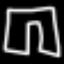
Label: pants